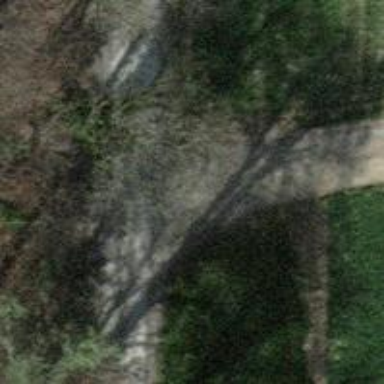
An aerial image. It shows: Well-maintained track road with grade 1 tracktype.